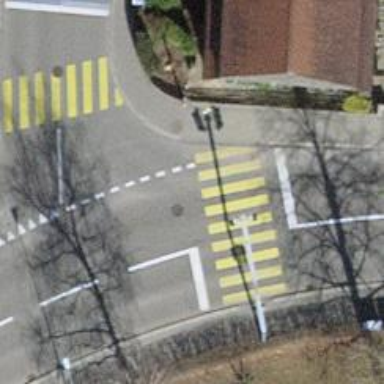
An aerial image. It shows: Road with traffic signals.